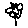
Label: flower